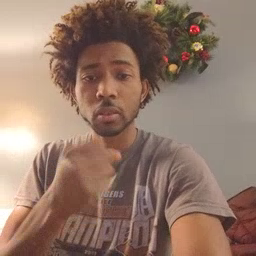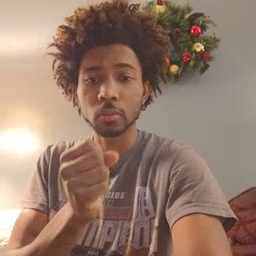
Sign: make